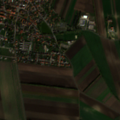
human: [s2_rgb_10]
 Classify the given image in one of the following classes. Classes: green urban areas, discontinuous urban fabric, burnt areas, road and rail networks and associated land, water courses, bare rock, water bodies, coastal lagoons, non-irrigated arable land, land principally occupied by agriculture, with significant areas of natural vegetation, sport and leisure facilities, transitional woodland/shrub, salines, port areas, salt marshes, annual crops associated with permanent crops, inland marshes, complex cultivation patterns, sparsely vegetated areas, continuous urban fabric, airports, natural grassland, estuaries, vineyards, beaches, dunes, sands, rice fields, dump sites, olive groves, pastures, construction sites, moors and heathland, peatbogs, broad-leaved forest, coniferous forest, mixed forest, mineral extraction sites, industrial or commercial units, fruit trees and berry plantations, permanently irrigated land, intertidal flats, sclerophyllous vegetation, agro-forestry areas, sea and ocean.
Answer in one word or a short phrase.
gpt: discontinuous urban fabric, non-irrigated arable land